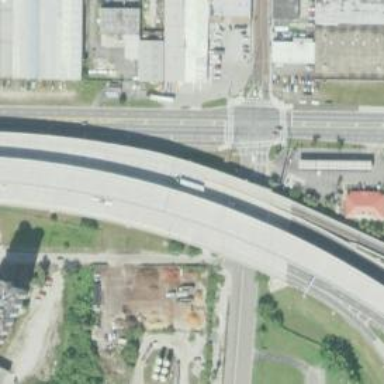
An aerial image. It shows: Bridge on motorway link.